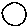
Label: moon